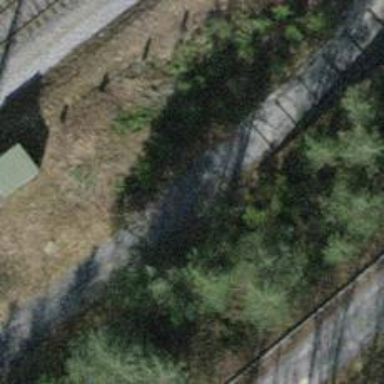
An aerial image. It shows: Unpaved path.